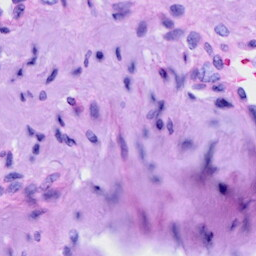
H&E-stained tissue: Cervix